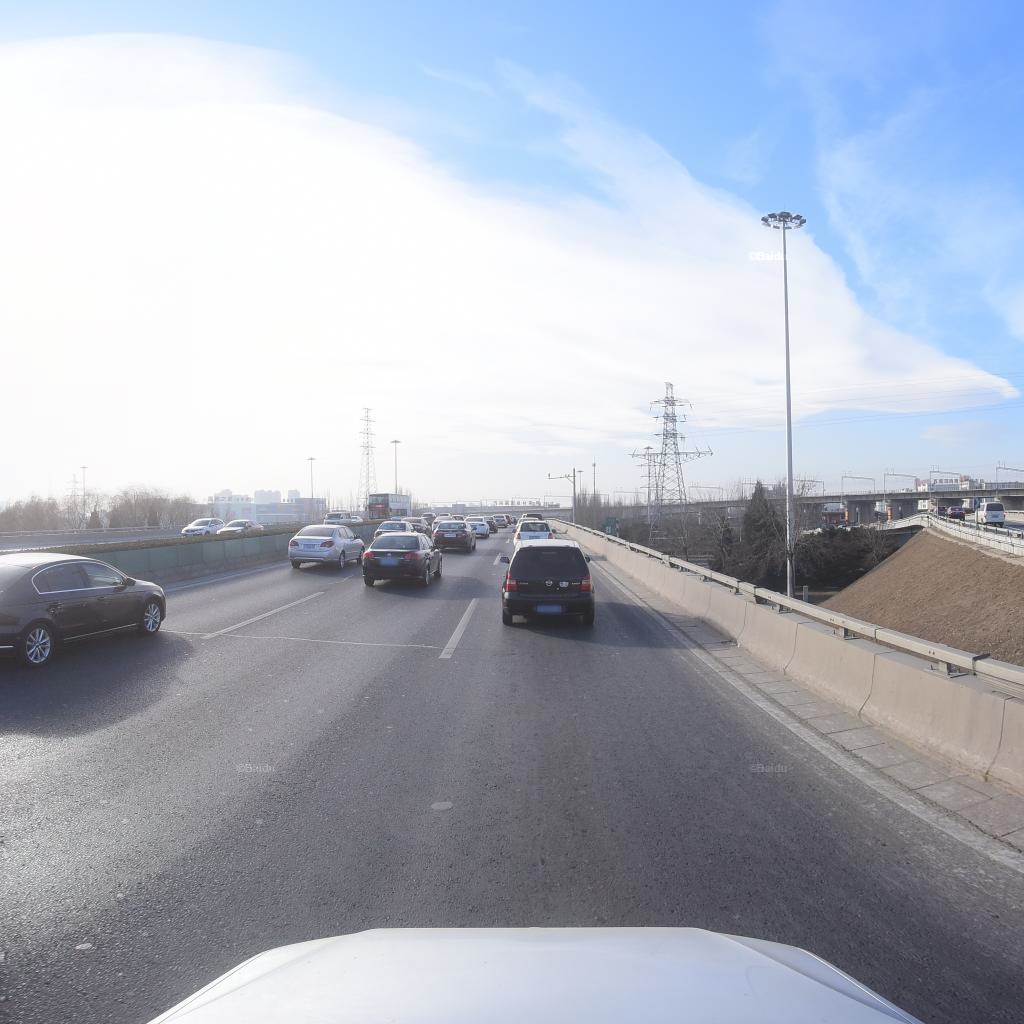
Region: Fengtai
Road damage annotations: transverse patch